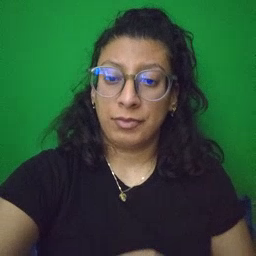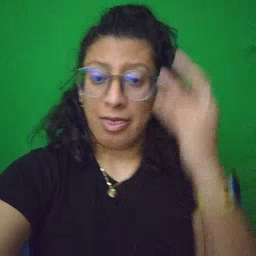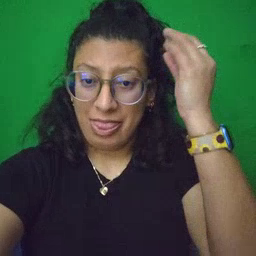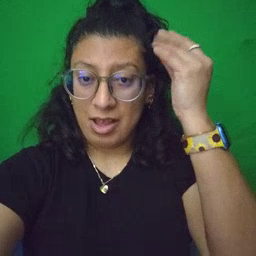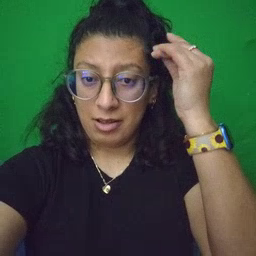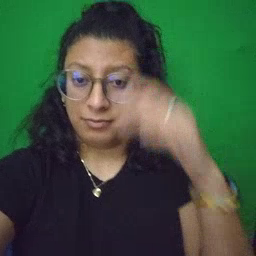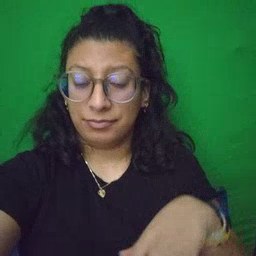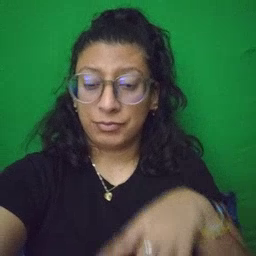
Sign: think